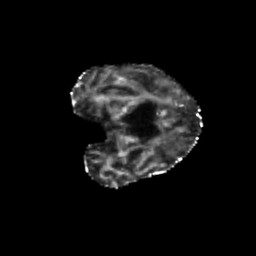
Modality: FA
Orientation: coronal
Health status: ill
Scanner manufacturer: siemens
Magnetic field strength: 3 T
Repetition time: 6.8 s
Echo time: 0.097 s